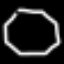
Label: octagon